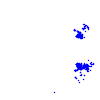
Particle: electron